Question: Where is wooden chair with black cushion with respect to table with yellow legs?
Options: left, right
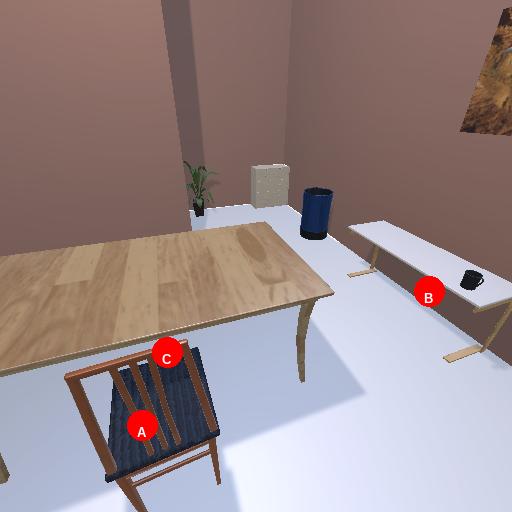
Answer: left